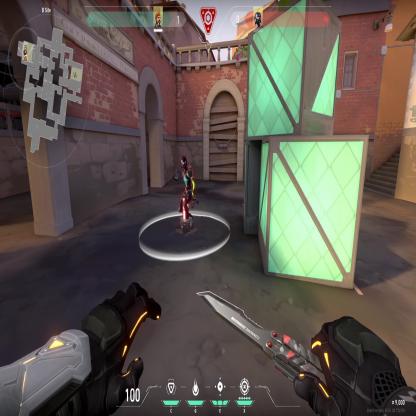
Label: planted spike ; enemy